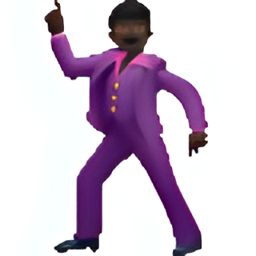
Name: man dancing
Emoji: 🕺🏿
Group: People & Body
Sub-group: person-activity